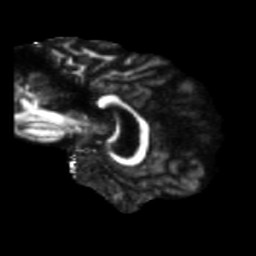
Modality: FA
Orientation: sagittal
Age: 73
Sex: female
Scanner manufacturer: siemens
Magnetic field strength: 3 T
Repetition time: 5.47 s
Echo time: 0.0854 s